Question: I need to make the following shape with shadows using SVG:

I have the following SVG for the shape:
'''
<svg style="overflow:visible; margin-left:136px; margin-top:59px; " height="188" width="212">
<path d=" M 105.3,0 C 47.2,0 0,41.8 0,93.3 C 0,144.9 47.2,186.7 105.3,186.7 C 163.5,186.7 210.7,144.9 210.7,93.3 C 210.7,41.8 163.5,0 105.3,0 L 105.3,0 " x="0.5" y="0.5" style="fill:yellow; stroke-width:1; stroke:#548dd4; "></path>
<path d=" M 71.6,55.7 C 65.5,55.7 60.6,60 60.6,65.4 C 60.6,70.8 65.5,75.1 71.6,75.1 C 77.6,75.1 82.6,70.8 82.6,65.4 C 82.6,60 77.6,55.7 71.6,55.7 L 71.6,55.7 " x="0.5" y="0.5" style="fill:yellow; stroke-width:1; stroke:#548dd4; fill:none; "></path>
<path d=" M 139.1,55.7 C 133,55.7 128.1,60 128.1,65.4 C 128.1,70.8 133,75.1 139.1,75.1 C 145.1,75.1 150.1,70.8 150.1,65.4 C 150.1,60 145.1,55.7 139.1,55.7 L 139.1,55.7 " x="0.5" y="0.5" style="fill:yellow; stroke-width:1; stroke:#548dd4; fill:none; "></path>
<path d=" M 48.4,134 C 86.3,157.2 124.3,157.2 162.3,134 " x="0.5" y="0.5" style="fill:yellow; stroke-width:1; stroke:#548dd4; fill:none; "></path>
</svg>
'''
But now I am having trouble with making the shadow for my shape? I know how to make a drop shadow for a single shape but in this case my shape is a combination of many paths. Even if I can manage to make a shadow for the shape using filters but how do I skew the shadow to look like an ellipse using filters?
My SVGs are being generated by a code so solutions like: "use the path of the biggest shape to make shadows" won't work. I can't know for sure which path would make the shadow or whether the shadow would be a result of multiple overlapping paths forming a shadow matching none of the paths.
I am thinking of putting all my paths inside a group and somehow making a shadow of it but I don't know how to do that.
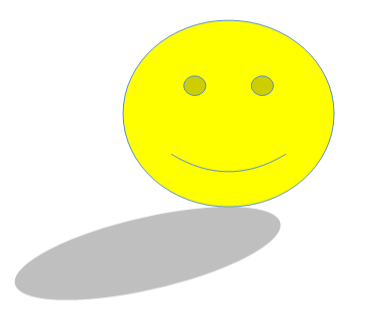
Answer: You can probably make it work like this:
'''
<defs>
<filter id="getalpha">
<feOffset in="SourceAlpha"/>
</filter>
</defs>
<g id="shapes">
... your shapes ...
</g>
<use xlink:href="#shapes"
transform="... your translate/skew here ..."
filter="url(#getalpha)"/>
'''
The <use> is for skewing the filter results. The filter is for extracting the alphachannel of the <g> element (the shapes you have). You may want to use 'feColorMatrix' or similar instead of 'feOffset' to tweak how black you want the shadow to be.